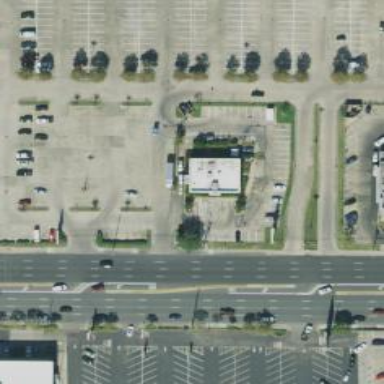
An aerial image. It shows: Parking space is available.